Question: Using , how do you make a log-in service in which I can save a specific Username and Password combination into the app database, so that when people use the app and input a Username and Password combination it is compared to the Username and Password that is saved in the database.
And if they are correct then they are moved onto another page and if they are wrong then they are asked to try again.
Here is a screenshot what I have attempted so far, but it isn't working

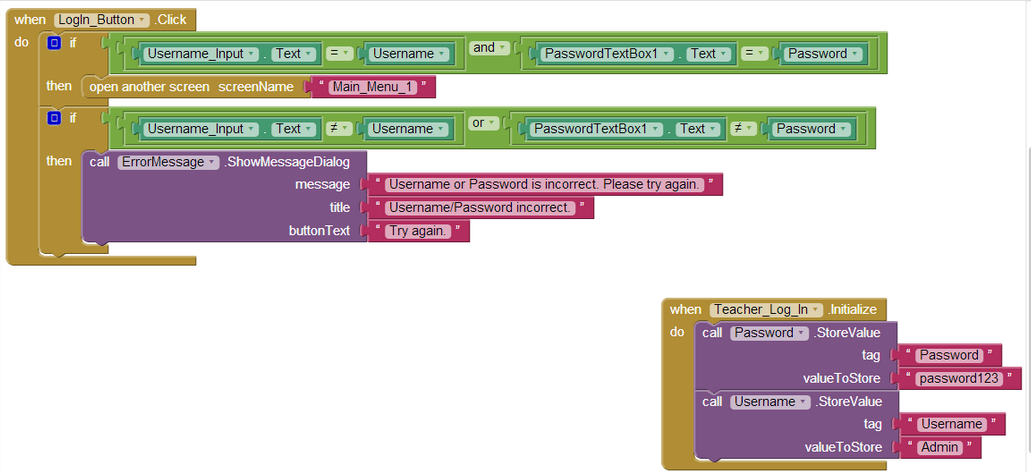
Answer: You have a lot of problems with that code. First, a problem with your 'TinyDB'. You store the value but you never call it. Second, I wouldn't recommend a 'TinyDB' unless the value of username and password will change. Below is how to make a username and password without a 'TinyDB' .
Without a 'TinyDB':
1. Drag in when button clicked
2. Drag in an if inside that when button clicked
3. Drag in an and statement
4. Drag in two "logic ='s" to each side of the and statement
5. In one of the equals set the username.text = "(your username)" but use it as a string using the pink string choice that is an empty " "
6. Repeat step 5 with the password
7. Click on the blue box on the left of the if and drag in an else. This will only happen if the password and username are wrong.